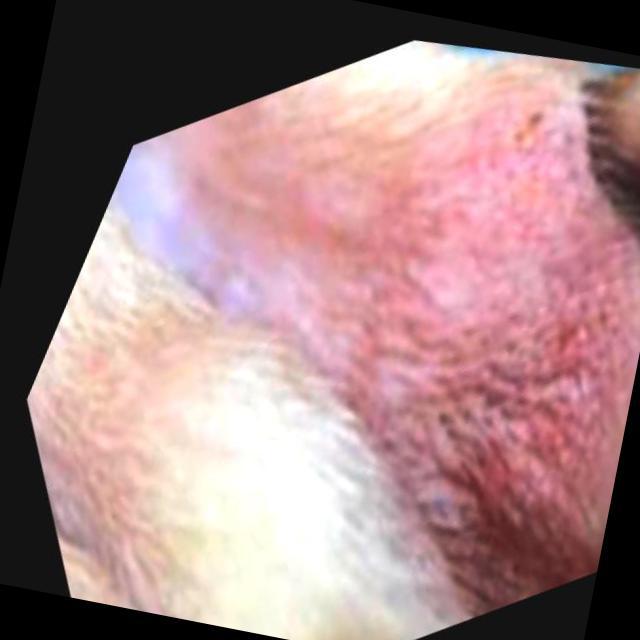
Canine fungal skin infection — characterized by alopecia, scaling, crusting, and circular lesions. Common agents include Malassezia and Candida species.